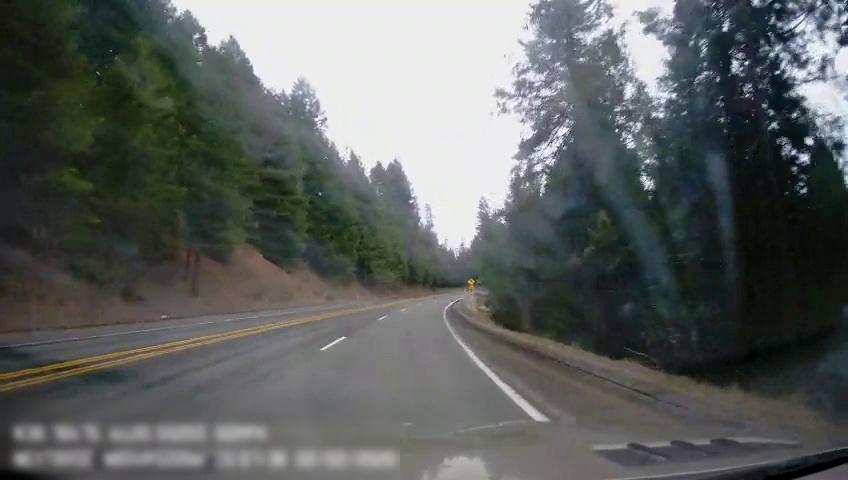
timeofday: Day
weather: Cloudy
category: Drivable Space
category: Lanes | Opposite Lane
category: Lanes | Opposite Lane
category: Lanes | Alternate Lane
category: Lanes | Current Lane
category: Lanes | Current Lane